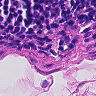
Metastatic tissue present: no